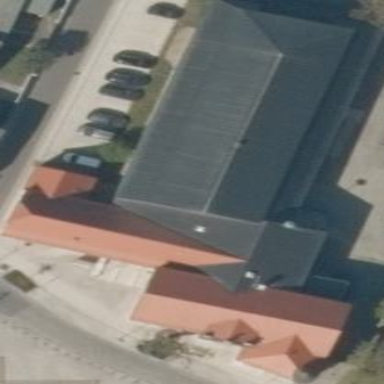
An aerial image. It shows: Restaurant in building.